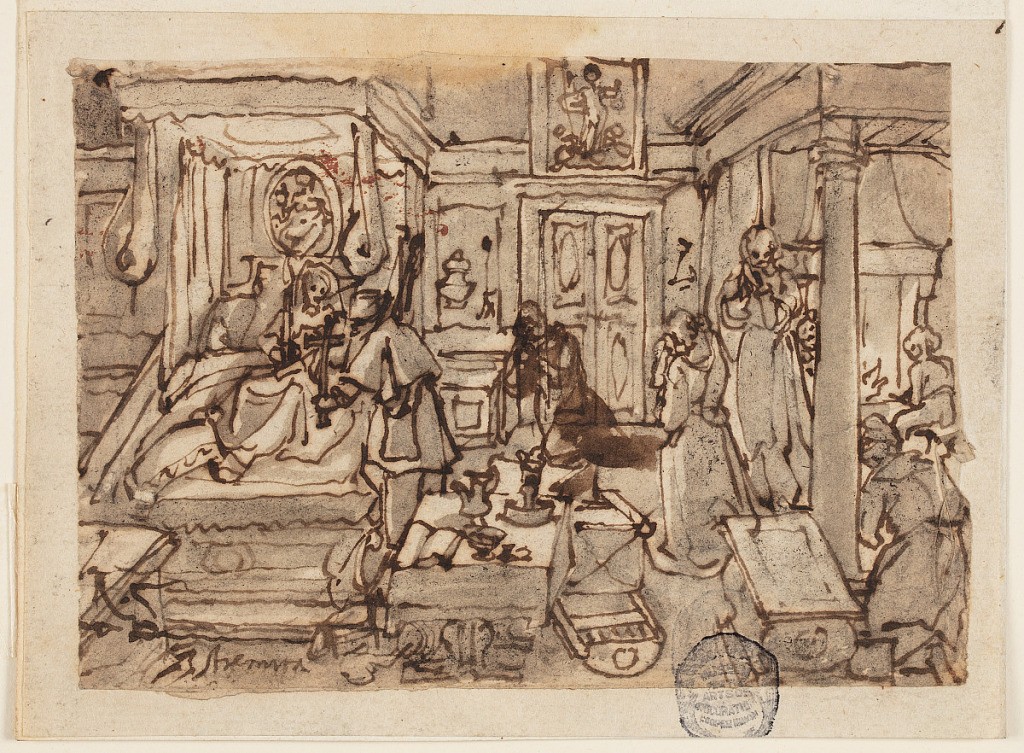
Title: Extreme Unction
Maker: Jan van der Straet, called Stradanus, Flemish, 1523–1605
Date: ca. 1595
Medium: Pen and brown ink, brush and brown and black washes over black chalk on laid paper
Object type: Drawing
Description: Recto: View of a crowded, richly decorated interior with, at left, an old woman in bed holding a lighted candle. A priest holding a crucifix stands at her bedside. At center, beside the door, a figure kneels in sorrow.  At right a group of women clasp hands and weep. Another tends a fire.